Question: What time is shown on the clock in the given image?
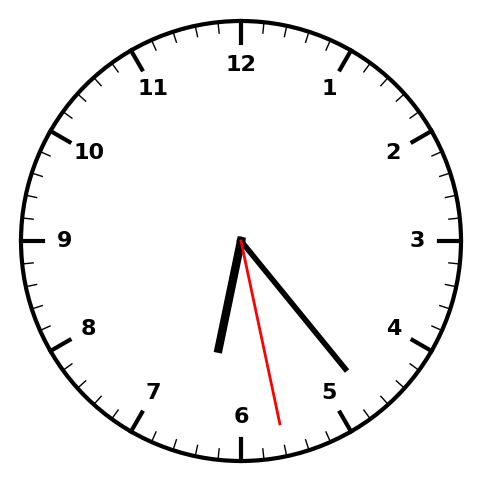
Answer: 06:23:28